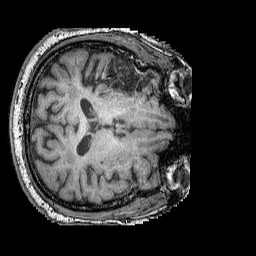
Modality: T1w
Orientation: axial
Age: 75
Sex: male
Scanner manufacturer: siemens
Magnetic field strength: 3 T
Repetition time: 2.25 s
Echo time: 0.00411 s